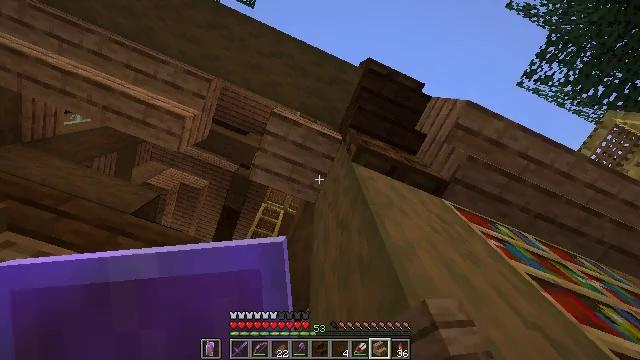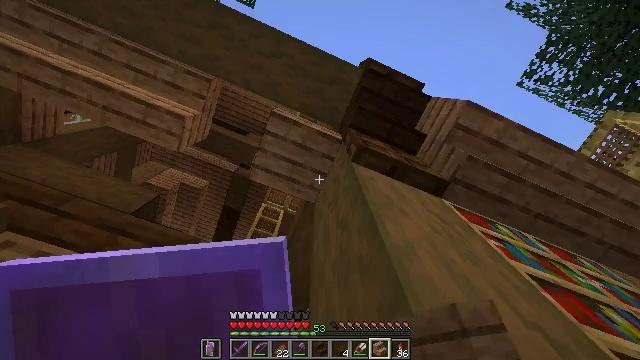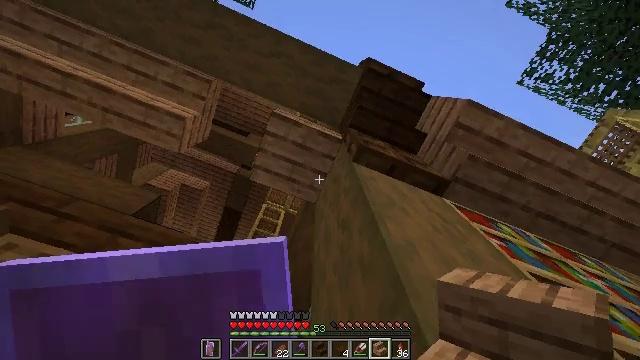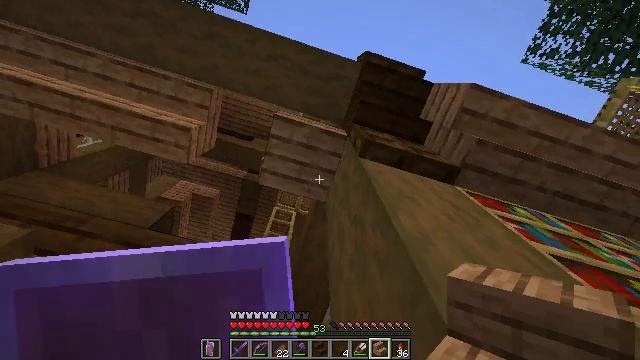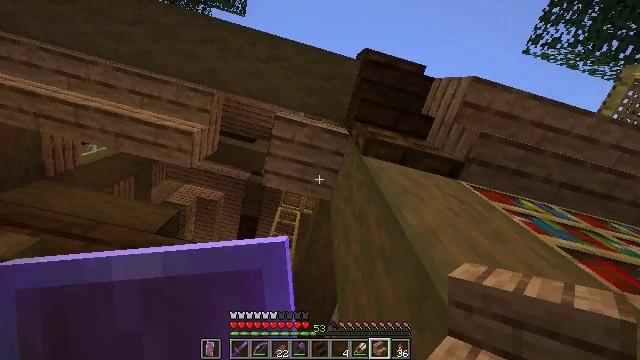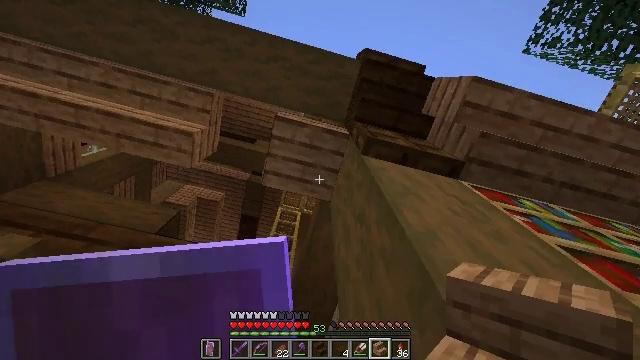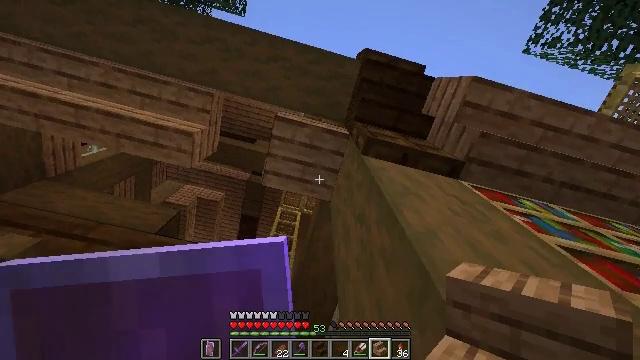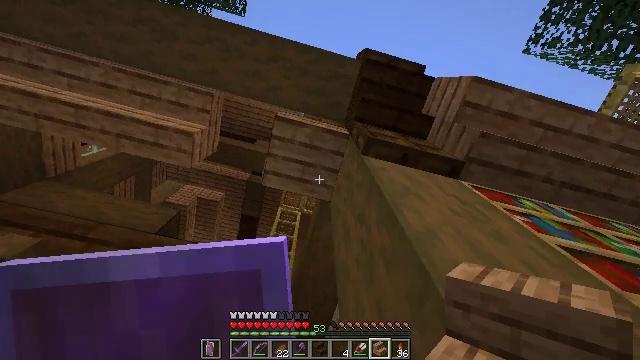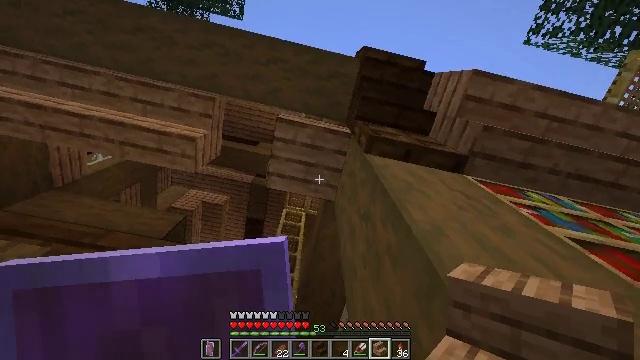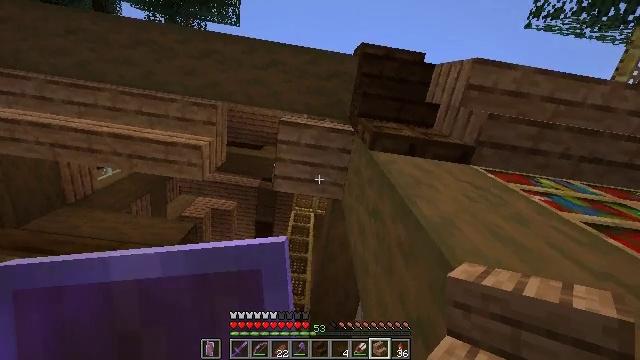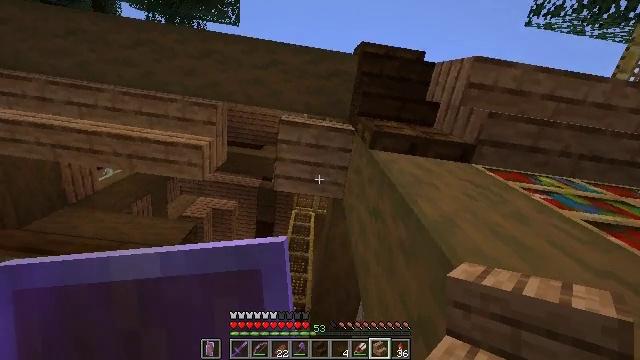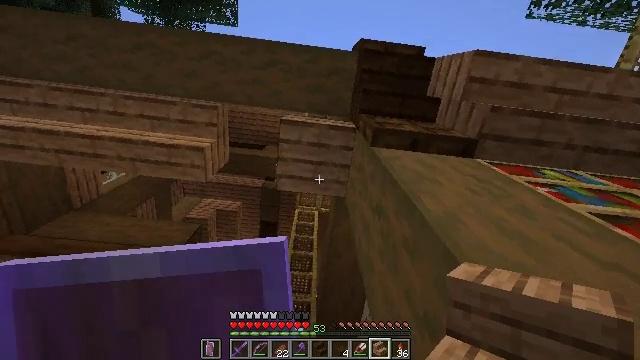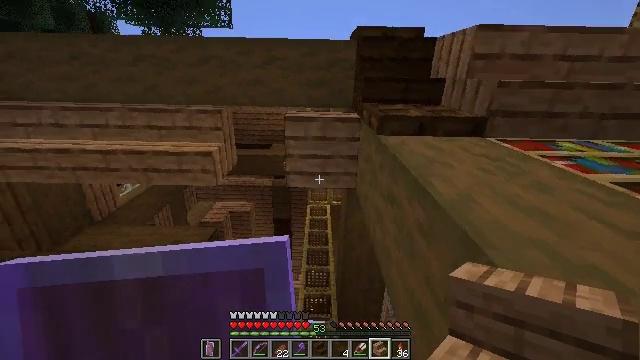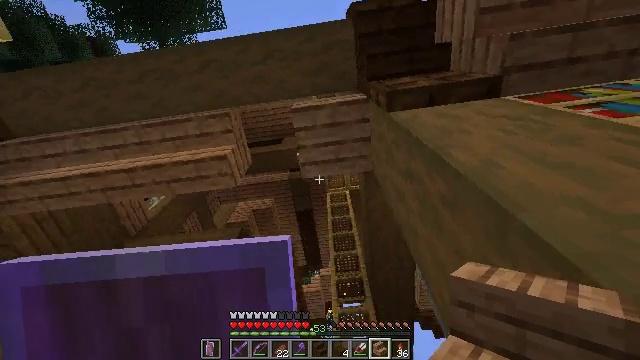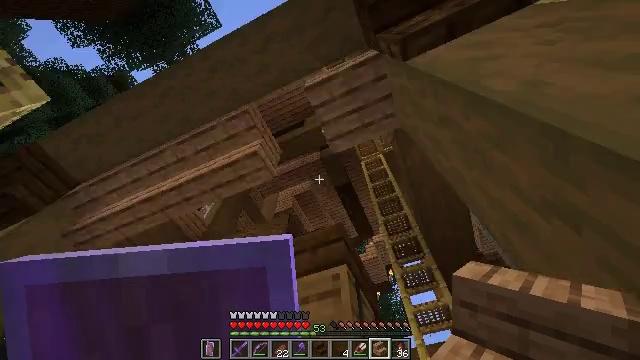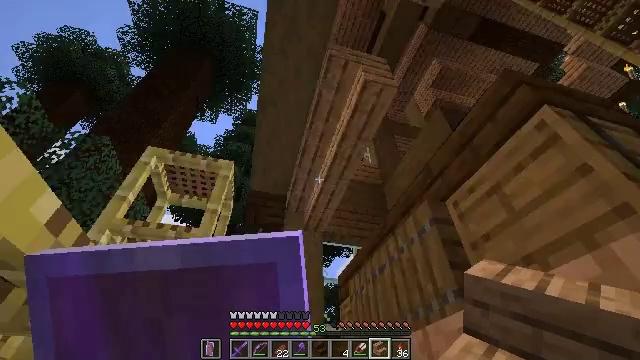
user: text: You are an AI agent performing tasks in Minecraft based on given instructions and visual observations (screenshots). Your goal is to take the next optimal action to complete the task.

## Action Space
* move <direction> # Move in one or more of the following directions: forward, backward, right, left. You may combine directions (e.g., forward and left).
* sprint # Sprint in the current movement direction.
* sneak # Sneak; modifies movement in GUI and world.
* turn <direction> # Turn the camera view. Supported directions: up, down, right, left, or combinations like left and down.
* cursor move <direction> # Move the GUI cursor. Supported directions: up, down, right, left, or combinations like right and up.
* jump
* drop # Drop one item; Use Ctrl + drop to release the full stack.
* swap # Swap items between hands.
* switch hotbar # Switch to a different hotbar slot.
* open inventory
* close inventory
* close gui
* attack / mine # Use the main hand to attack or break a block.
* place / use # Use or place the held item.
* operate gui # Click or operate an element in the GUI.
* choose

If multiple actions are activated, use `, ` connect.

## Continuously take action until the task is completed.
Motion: motion action
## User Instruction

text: Mine the jungle stairs from a structure.
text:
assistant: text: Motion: no_op
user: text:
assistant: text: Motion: no_op
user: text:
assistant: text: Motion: turn left
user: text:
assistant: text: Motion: turn left
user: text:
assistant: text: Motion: no_op
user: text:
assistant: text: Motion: no_op
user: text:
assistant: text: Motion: no_op
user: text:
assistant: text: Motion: turn left
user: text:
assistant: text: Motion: turn left
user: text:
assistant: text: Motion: no_op
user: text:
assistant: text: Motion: turn left
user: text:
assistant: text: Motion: turn left and down
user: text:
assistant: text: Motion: turn left and down
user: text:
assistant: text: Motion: turn left and down
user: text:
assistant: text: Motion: turn left and down
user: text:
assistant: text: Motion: turn left and down
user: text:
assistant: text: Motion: turn left and down
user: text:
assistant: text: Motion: no_op
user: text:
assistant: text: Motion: no_op
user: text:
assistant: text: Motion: no_op
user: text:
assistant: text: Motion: no_op
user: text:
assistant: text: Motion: move forward
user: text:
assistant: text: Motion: move forward, turn down
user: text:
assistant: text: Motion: move forward, turn right and down
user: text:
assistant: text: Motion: move forward
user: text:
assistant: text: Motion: move forward, turn right and down
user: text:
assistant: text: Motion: move forward, turn right and down
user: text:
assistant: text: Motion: move forward, turn right and down, jump
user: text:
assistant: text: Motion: turn right and down, jump
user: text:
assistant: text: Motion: jump